Question: >
<URL>
<URL>
With 5th generation devices in the market having bigger screen, we need to have a bigger launch image (image that is shown when app icon is tapped). How would app make the difference like when to use the normal image and when to use the bigger image based on the device type?
I see a warning in my project when I build it for iPhone 6.0 simulator tap on which throws the below alert:

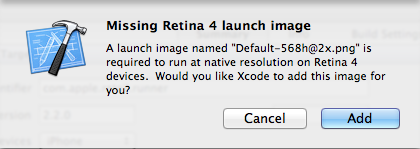
Answer: You need to add a launch image named . The compiler checks for this image and validates it. If the image is validated, your app is ready for iPhone 5 - otherwise not. Once you have the right image, follow the steps outlined in this post:
<URL>
If you are having issues with the images being used INSIDE the app, and you want to support iPhone 5 and pre-iPhone 5 devices, use this:
<URL>